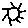
Label: sun